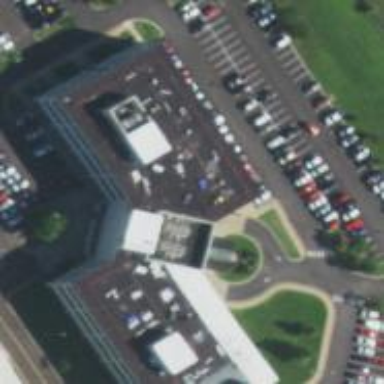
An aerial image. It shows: Office building.